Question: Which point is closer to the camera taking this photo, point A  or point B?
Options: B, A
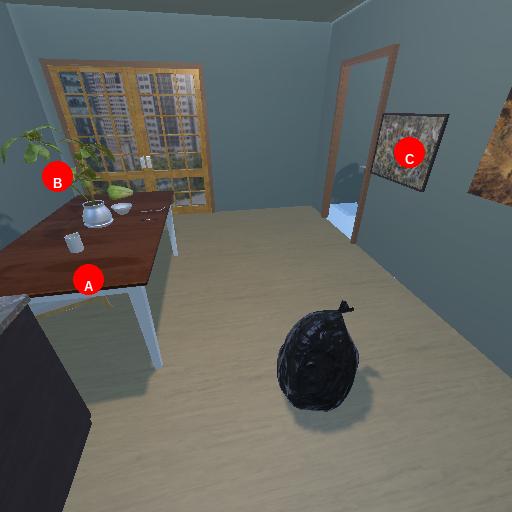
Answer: B